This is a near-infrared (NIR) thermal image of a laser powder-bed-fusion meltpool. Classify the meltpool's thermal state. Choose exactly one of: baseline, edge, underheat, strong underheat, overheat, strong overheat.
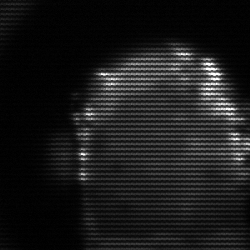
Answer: baseline